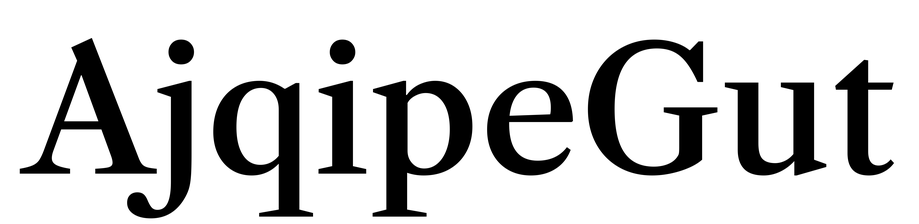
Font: LibreCaslonText_Medium